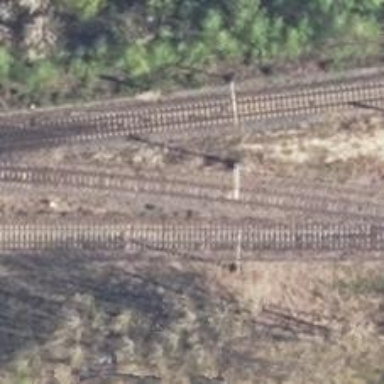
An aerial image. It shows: Railway with electrified contact lines running on embankment.